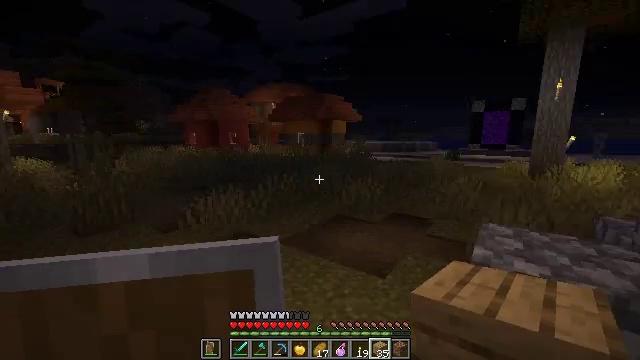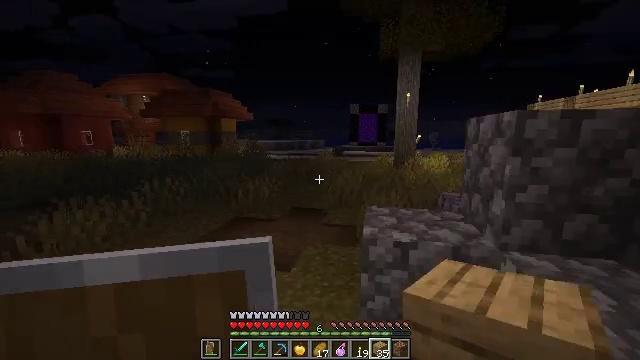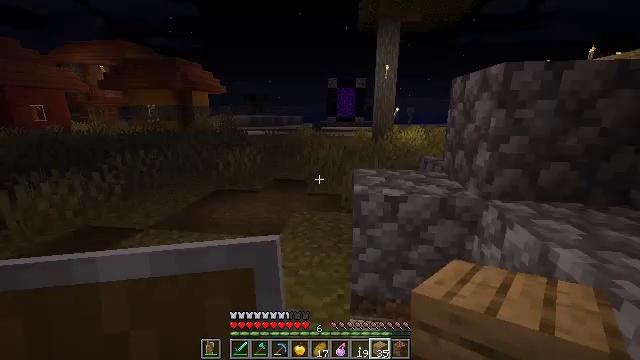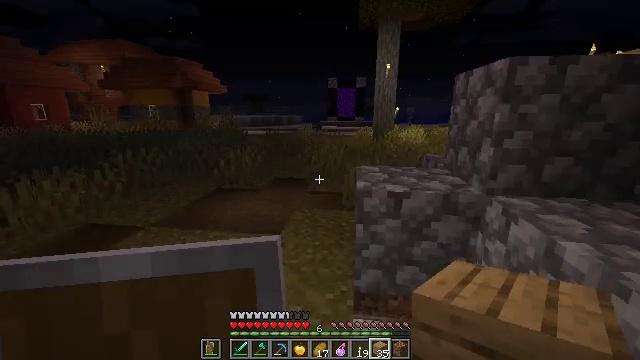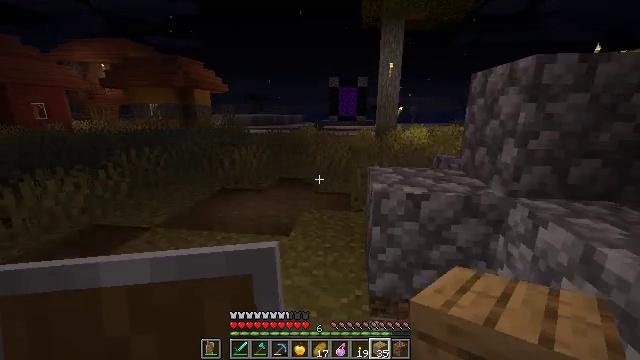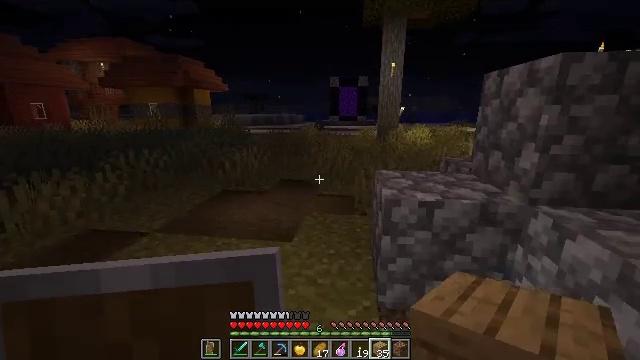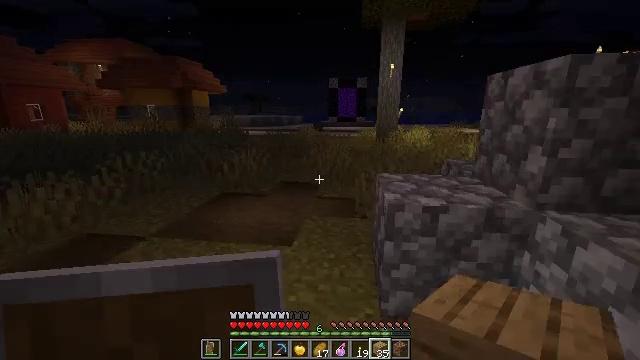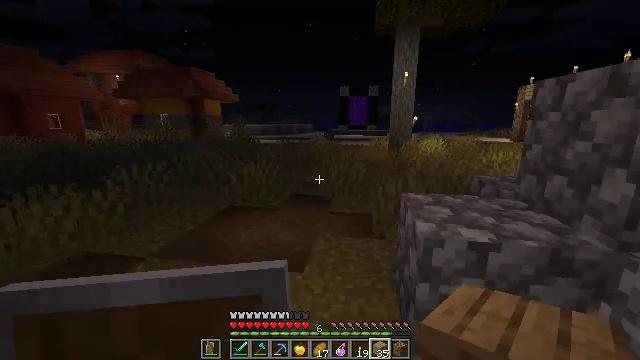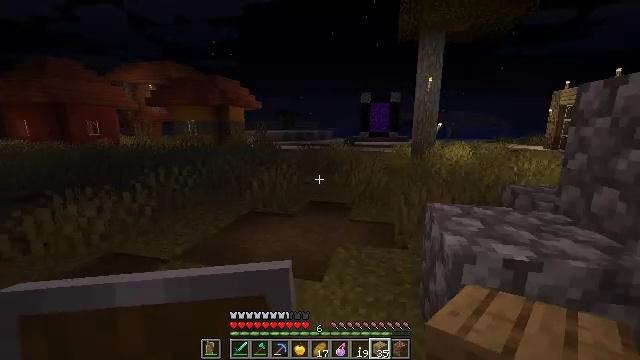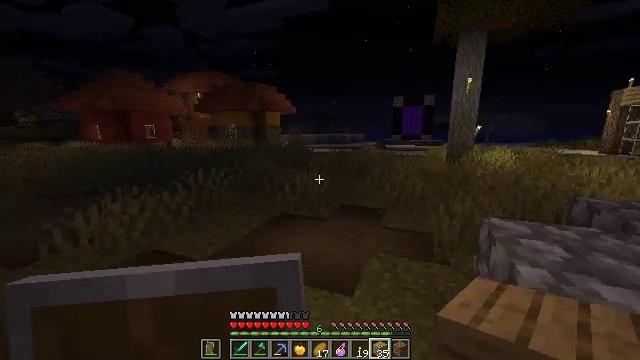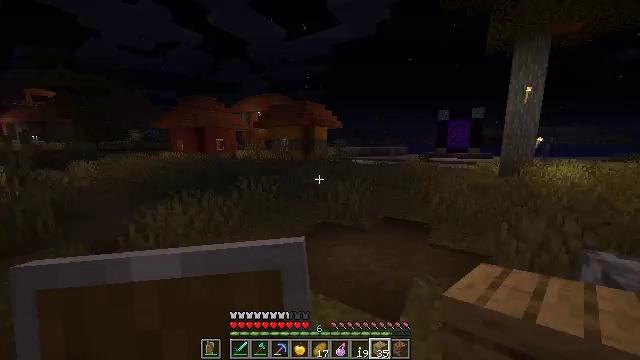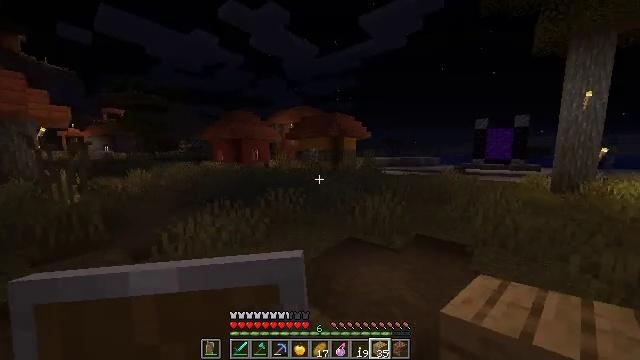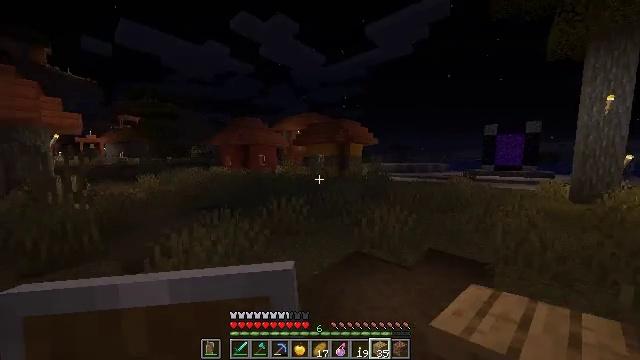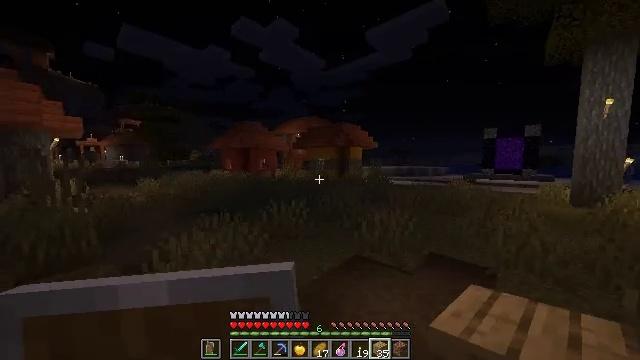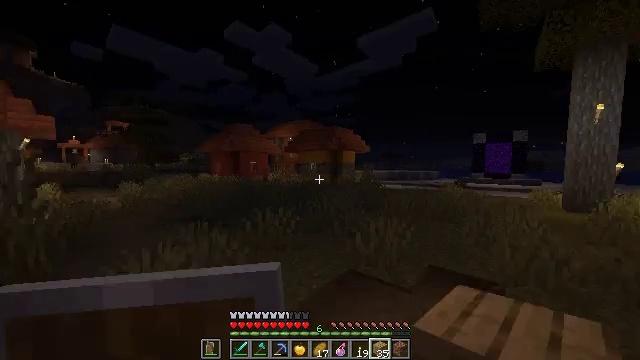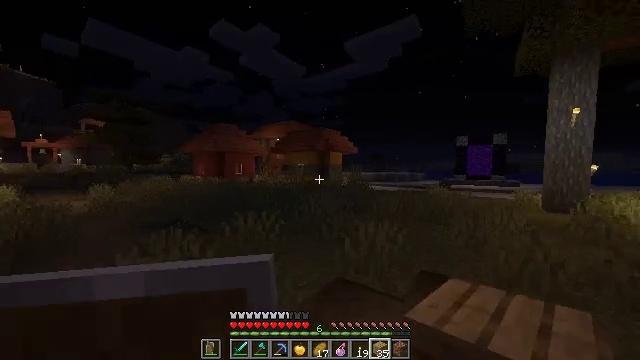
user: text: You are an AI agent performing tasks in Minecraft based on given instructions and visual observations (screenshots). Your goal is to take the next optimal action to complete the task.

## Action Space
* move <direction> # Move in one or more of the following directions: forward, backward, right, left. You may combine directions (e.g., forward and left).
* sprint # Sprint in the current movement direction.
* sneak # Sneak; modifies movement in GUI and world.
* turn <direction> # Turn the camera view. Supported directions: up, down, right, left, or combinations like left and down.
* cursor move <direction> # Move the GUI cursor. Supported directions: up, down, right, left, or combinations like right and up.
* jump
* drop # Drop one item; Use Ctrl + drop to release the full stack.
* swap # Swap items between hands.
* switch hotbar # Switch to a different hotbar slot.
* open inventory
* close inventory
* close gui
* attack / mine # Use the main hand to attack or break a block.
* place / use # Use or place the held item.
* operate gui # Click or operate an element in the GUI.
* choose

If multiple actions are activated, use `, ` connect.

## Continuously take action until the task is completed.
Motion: motion action
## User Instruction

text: Gather an orange bed for future use.
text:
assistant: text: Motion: move forward and move left, turn right
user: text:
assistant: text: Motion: move forward and move left, turn right and down
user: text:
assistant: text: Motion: move forward and move left
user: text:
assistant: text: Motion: move forward
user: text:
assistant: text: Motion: move forward
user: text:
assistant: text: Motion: move forward
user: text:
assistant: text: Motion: move forward, turn left and up
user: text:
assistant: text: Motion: move forward, sprint, turn left and up
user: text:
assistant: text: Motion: move forward, sprint, turn left
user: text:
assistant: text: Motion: move forward, sprint, turn left and up
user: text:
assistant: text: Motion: move forward, sprint, turn left and up
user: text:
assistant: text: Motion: move forward, turn left and up
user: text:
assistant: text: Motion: move forward
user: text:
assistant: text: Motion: move forward, turn right
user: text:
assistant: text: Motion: move forward, turn right
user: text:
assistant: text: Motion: move forward
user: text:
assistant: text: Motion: move forward
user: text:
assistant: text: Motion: move forward, turn right and down
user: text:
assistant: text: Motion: move forward, turn right and down
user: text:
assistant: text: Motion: move forward, turn right
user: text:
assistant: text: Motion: move forward
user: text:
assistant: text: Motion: move forward
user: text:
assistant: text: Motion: move forward
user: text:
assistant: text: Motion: move forward
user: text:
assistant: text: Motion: move forward
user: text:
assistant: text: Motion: move forward
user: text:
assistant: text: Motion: move forward, jump
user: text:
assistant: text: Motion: move forward, jump
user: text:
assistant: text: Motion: move forward, jump
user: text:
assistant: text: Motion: move forward, turn left, jump